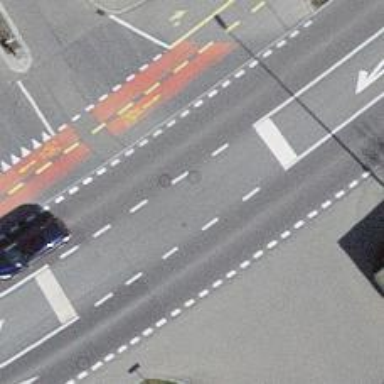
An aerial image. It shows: Primary highway with separate cycleway made of asphalt.